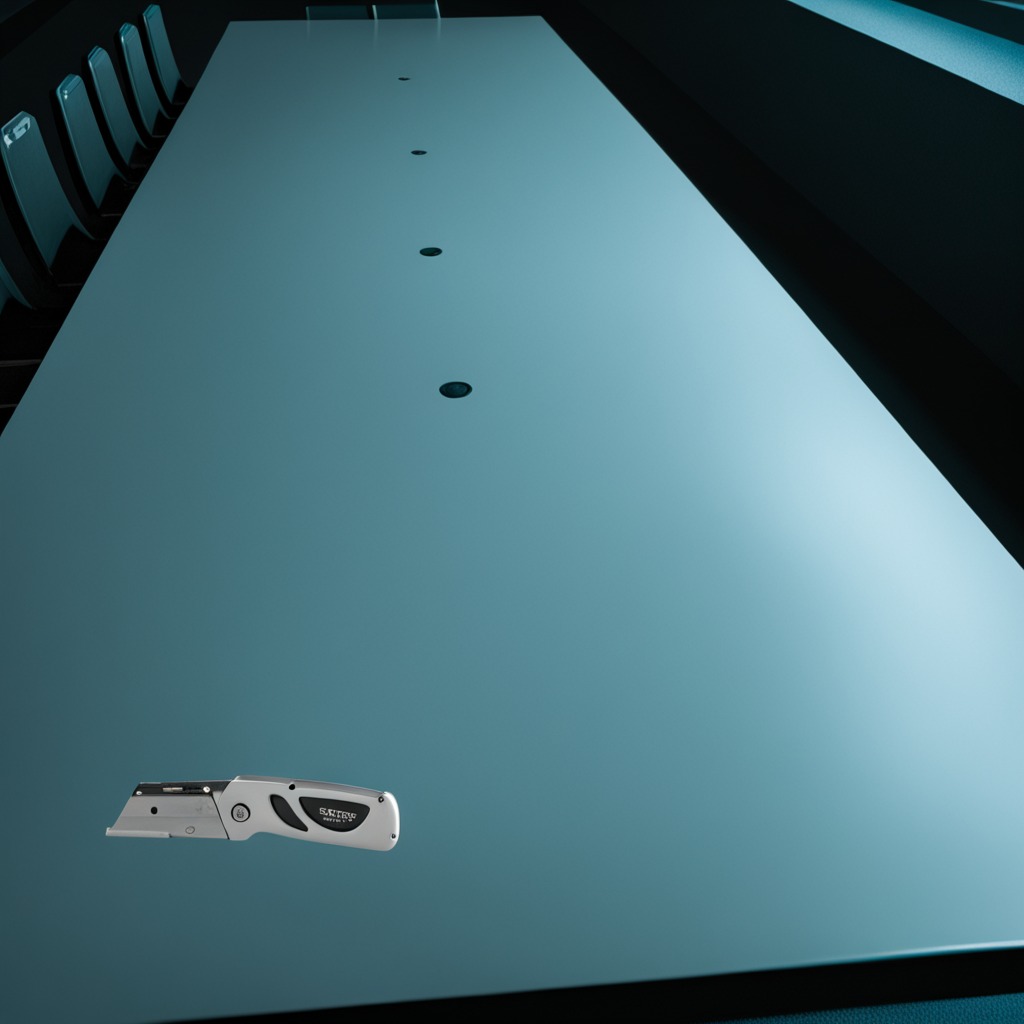
A utility knife is lying on a clean empty table in a railway signal maintenance room lit by harsh overhead fluorescents.